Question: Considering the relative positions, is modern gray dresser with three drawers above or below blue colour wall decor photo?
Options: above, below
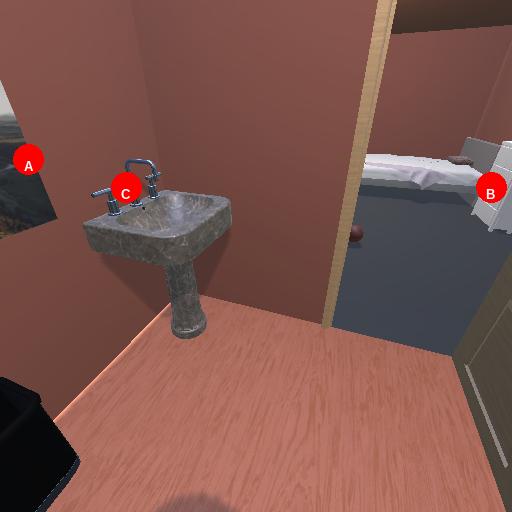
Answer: above